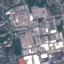
Land use / land cover class: Industrial